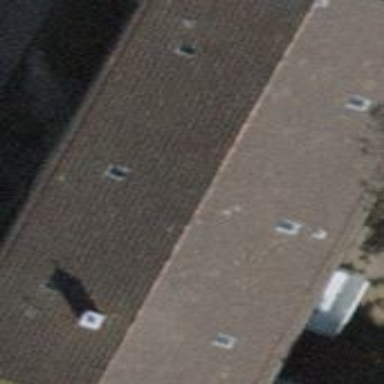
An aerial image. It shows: Building with pitched roof.